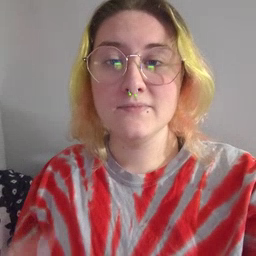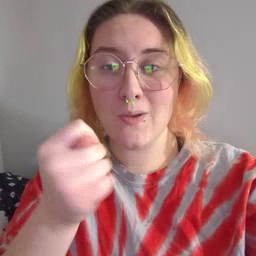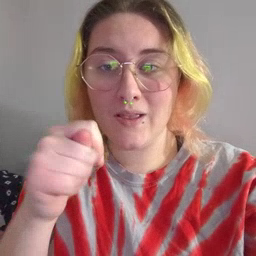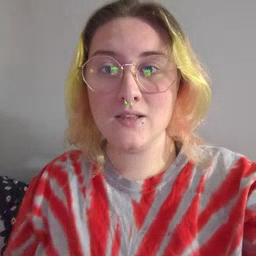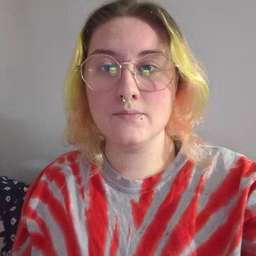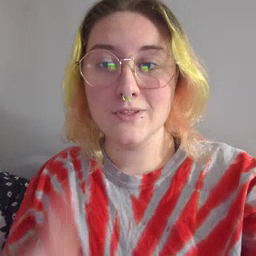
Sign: toy